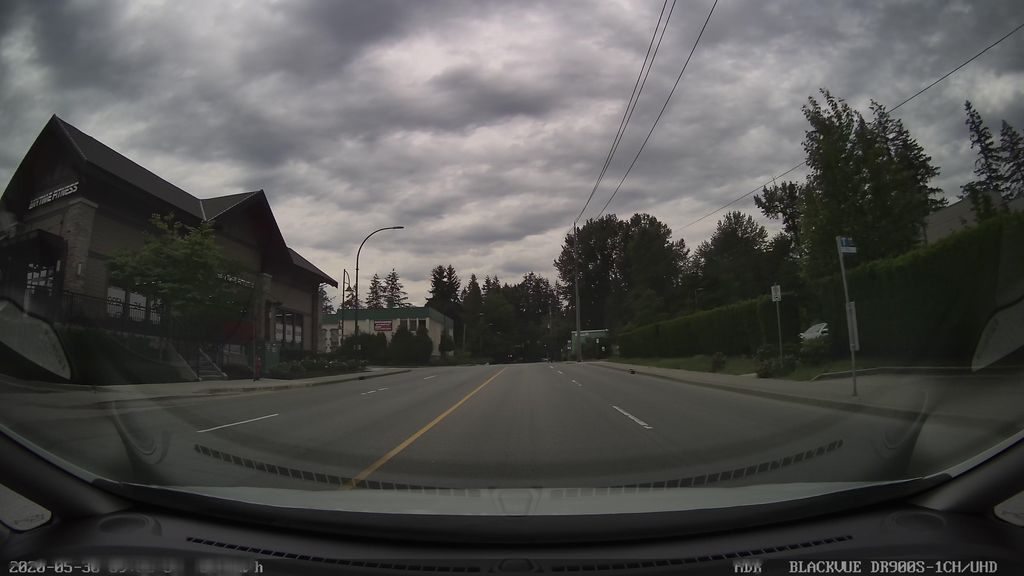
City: vancouver